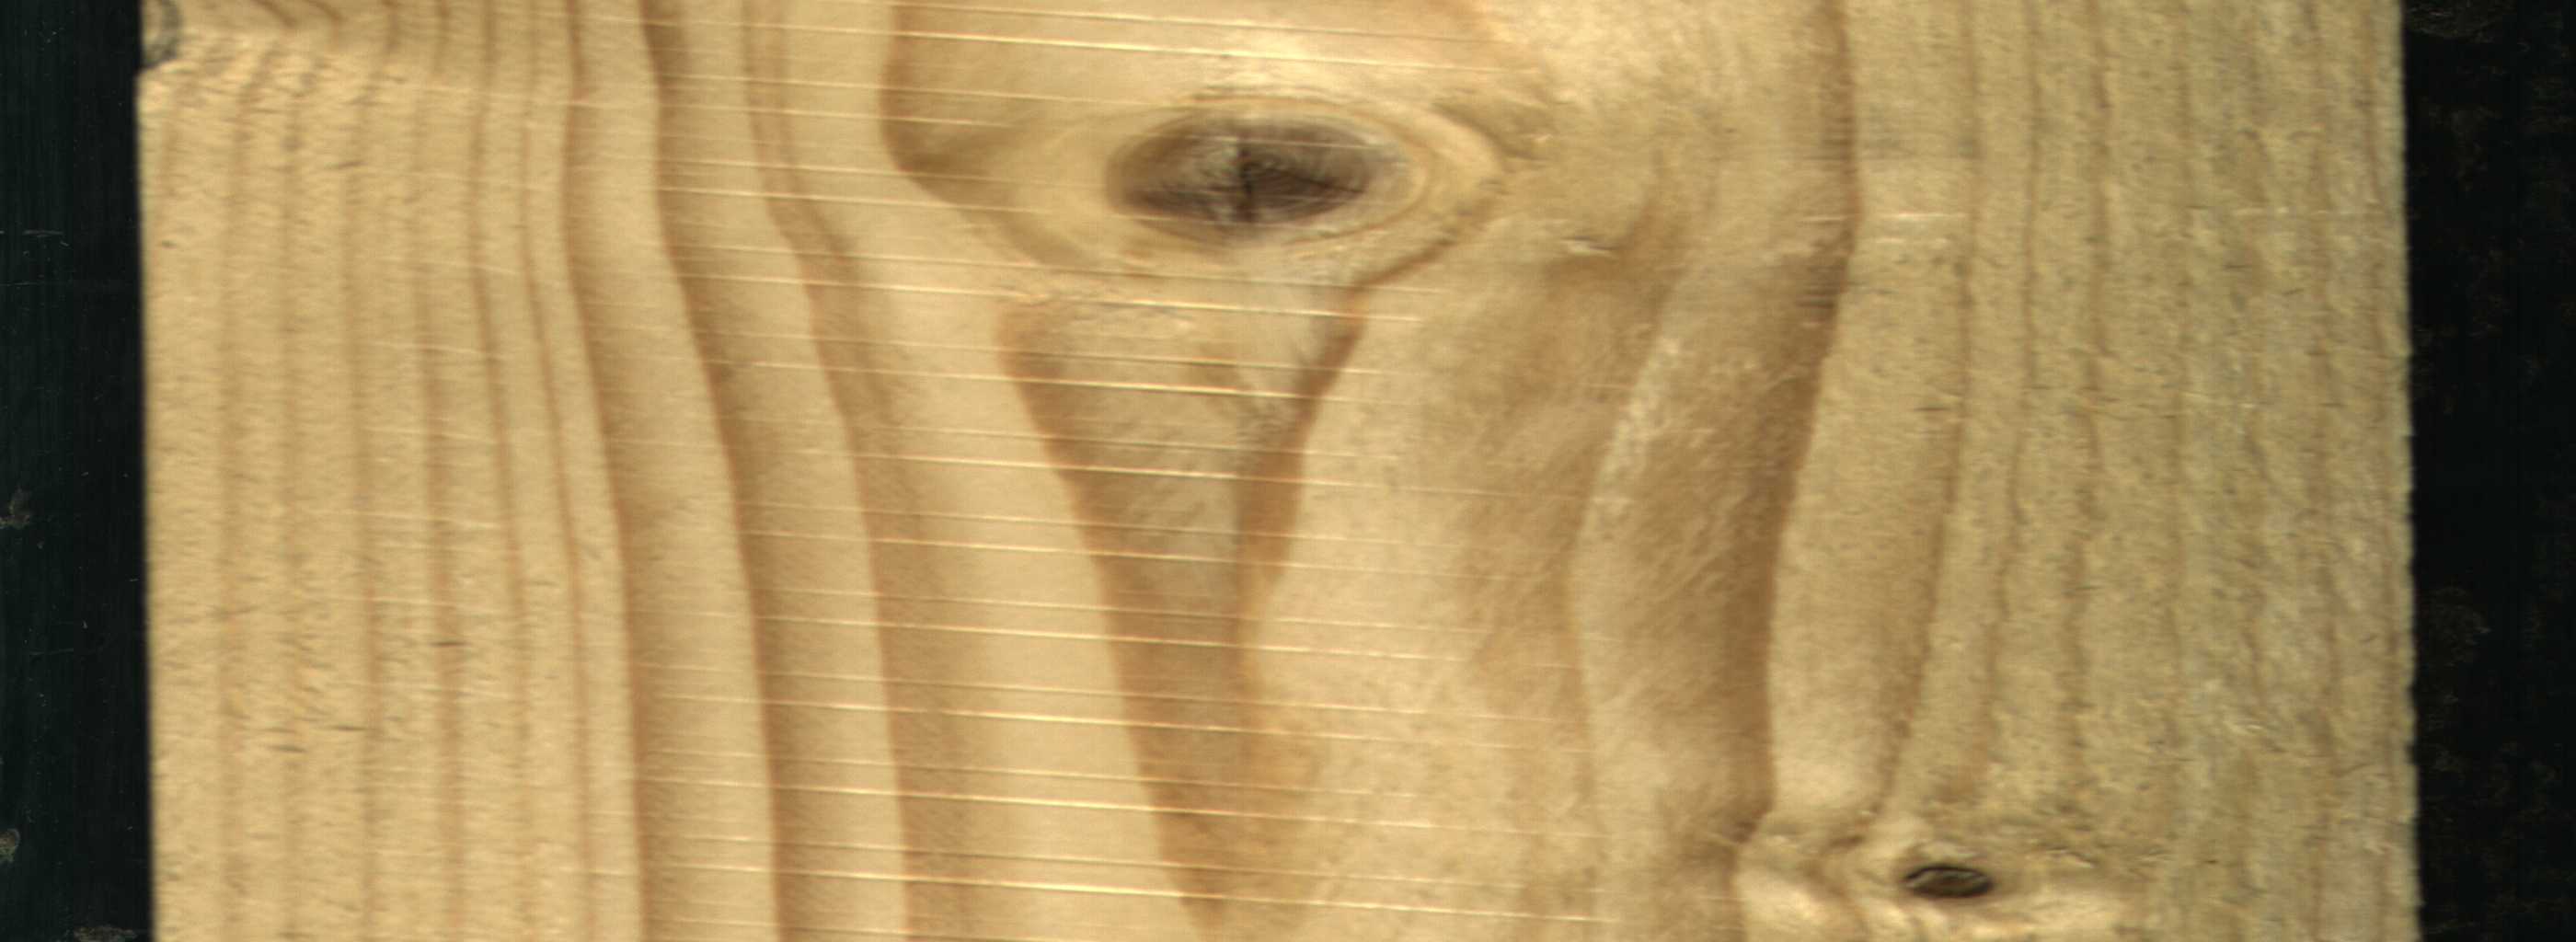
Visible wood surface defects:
Dead_Knot
Live_Knot